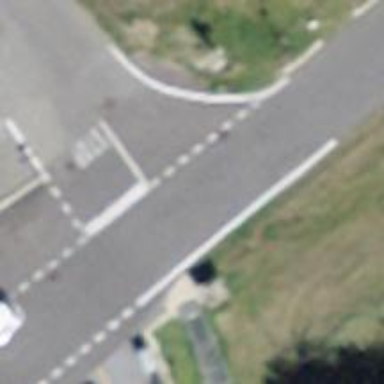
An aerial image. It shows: Road with stop sign.